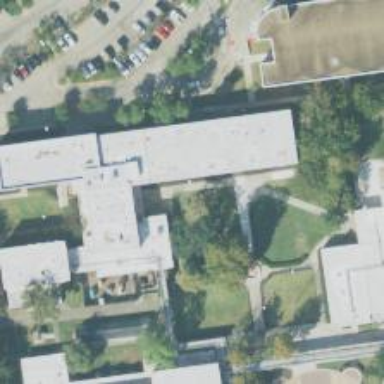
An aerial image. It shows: College building.